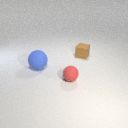
large blue rubber sphere behind small red rubber sphere